Question: I've moved to the project which is actively using CQRS + event sourcing. From the first glance it's implemented in accordance with all those books and blogs, but finally I realized what exactly is peevish in the implementation.
Here is CQRS architecture:
Originally I took this picture from <URL>.
As we can see in the picture, the read side receives events from the queue and passes it one by one into different sets of projections(denormalizers) and then resulting ViewModels are saved through AddOrUpdate method into, say, DB. So as I understand from the picture denormalizer can rely only on the event itself plus data from read-side db.
For instance:
1. Account view already stored in the db.
2. EmailChanged event arrives
3. We read Account view from the DB
4. Applying Email change to it
5. We save Account back into DB.
Another case(counting number of some items, say orders):
1. OrderCreated event arrives
2. We read the ViewModel which represents NumberOf previously arrived orders
3. Increment and save this.
What we have in our project:
We use all those events only as a notifier that something changed in the domain model. Hence, what we do:
1. We take domain repository and read all the necessary aggregates. Doing so we get the most recent state of them.
2. We just build the ViewModel object from scratch
3. Save newly created object into Db
The approach we use in our project looks a bit strange to me, I can't see all the drawbacks of it though. If we need to rebuild our read side, we add "active" denormalizer and next time it receives a particular event, it recreates the new viewmodel.
If we use approach from the books, I will have to have a separate utils logic somewhere out of my system for rebuilding. What we need for this:
1. Drop the read side
2. Read all the events from the event store from the beginning
3. Pass them through the projections
What is the right approach in here?
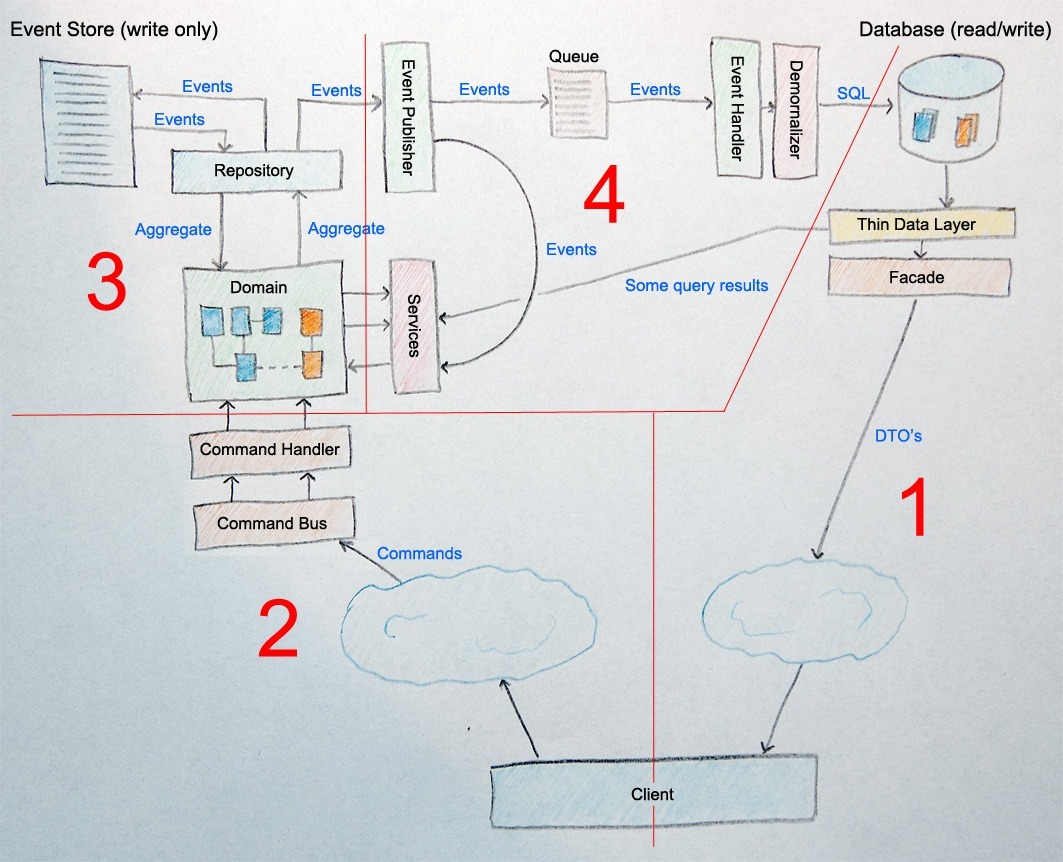
Answer: > The approach we use in our project looks a bit strange to me, I can't
see all the drawbacks of it though.
One prominent drawback is that upon receipt of the event, you have to make an additional call to the repository of the corresponding aggregate. This means that this repository must be exposed, either directly or as a service. In addition to increased dependencies is the additional IO.
For rebuilding from an event store, the approach you describe is the generally accepted method. An approach described <URL>.